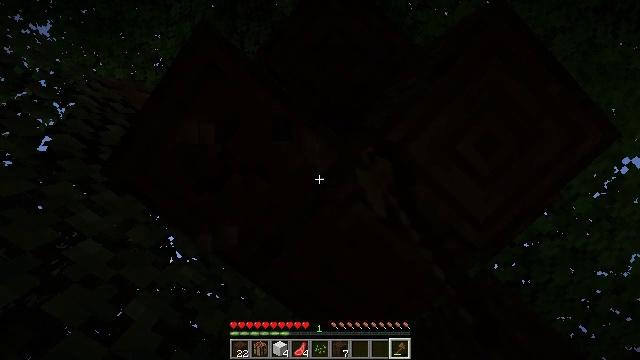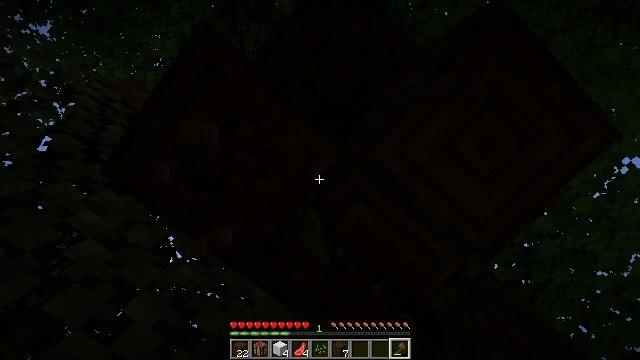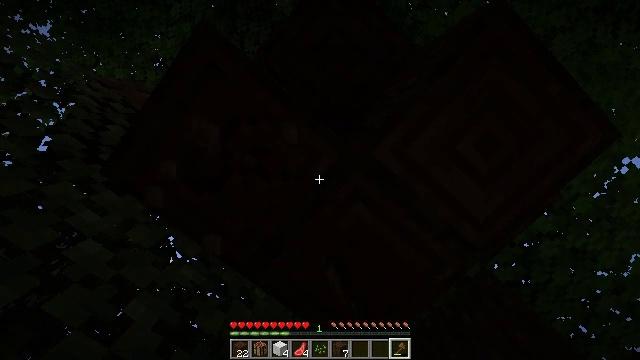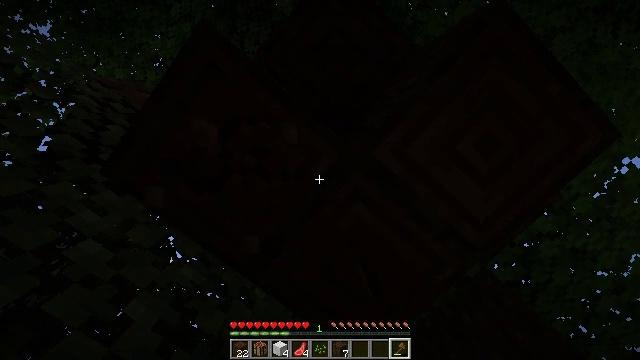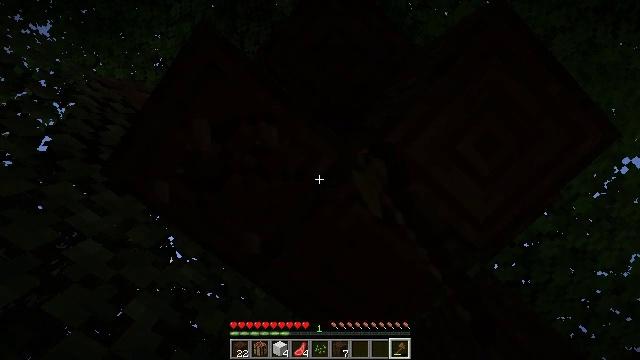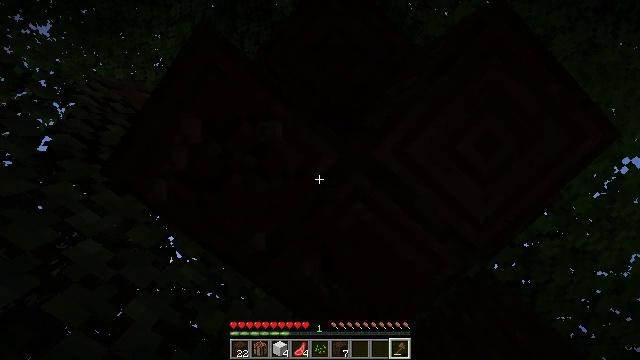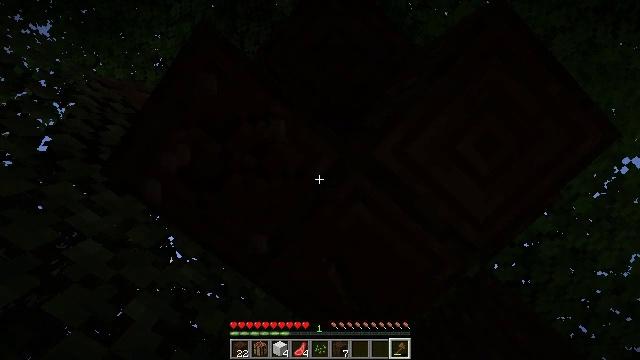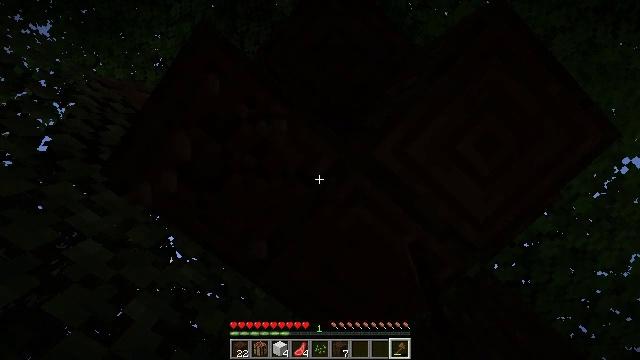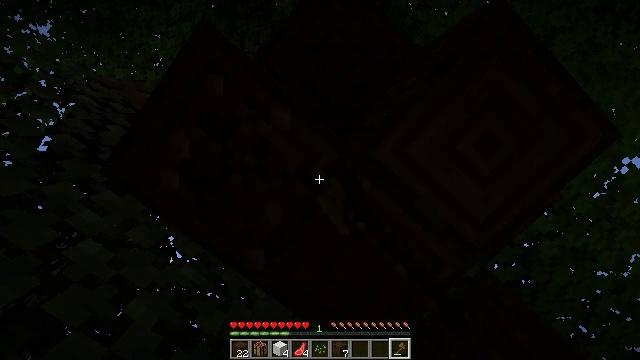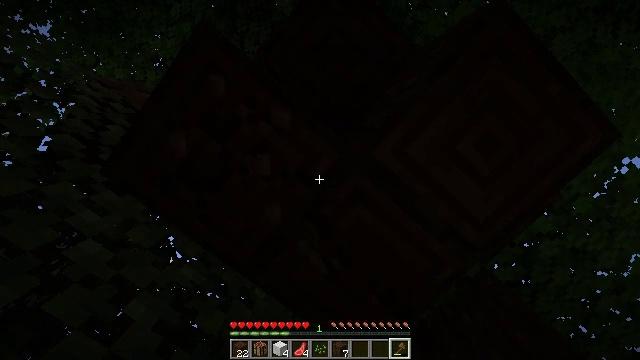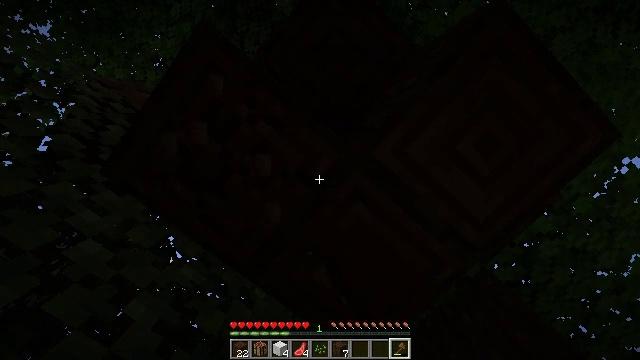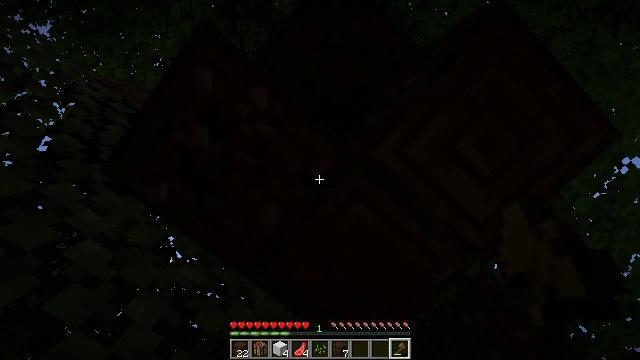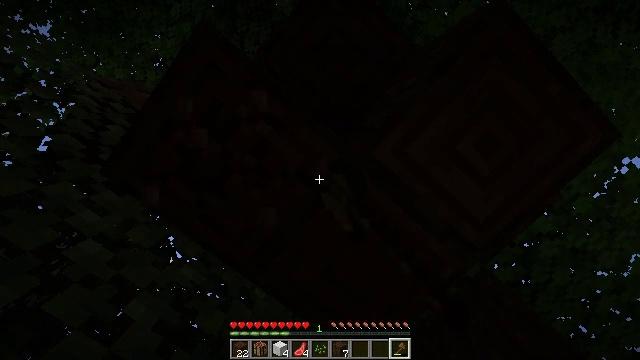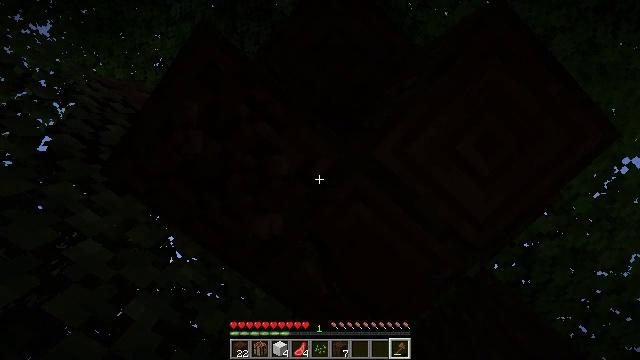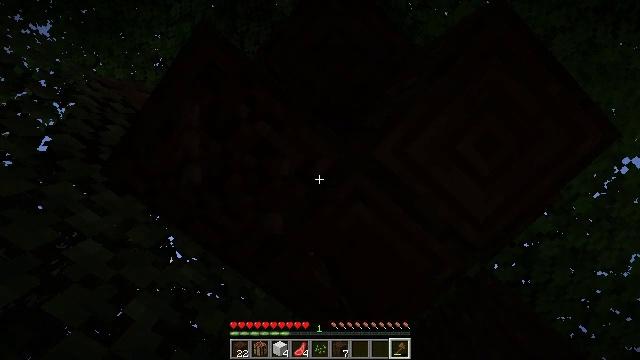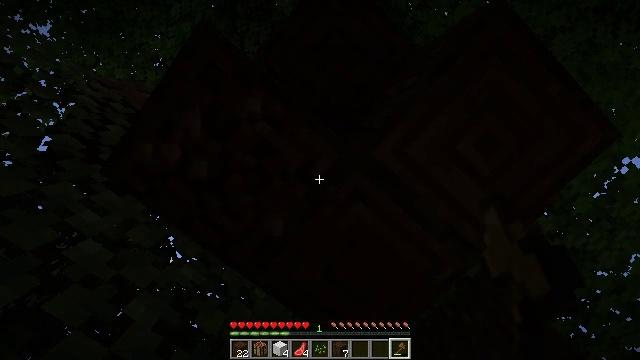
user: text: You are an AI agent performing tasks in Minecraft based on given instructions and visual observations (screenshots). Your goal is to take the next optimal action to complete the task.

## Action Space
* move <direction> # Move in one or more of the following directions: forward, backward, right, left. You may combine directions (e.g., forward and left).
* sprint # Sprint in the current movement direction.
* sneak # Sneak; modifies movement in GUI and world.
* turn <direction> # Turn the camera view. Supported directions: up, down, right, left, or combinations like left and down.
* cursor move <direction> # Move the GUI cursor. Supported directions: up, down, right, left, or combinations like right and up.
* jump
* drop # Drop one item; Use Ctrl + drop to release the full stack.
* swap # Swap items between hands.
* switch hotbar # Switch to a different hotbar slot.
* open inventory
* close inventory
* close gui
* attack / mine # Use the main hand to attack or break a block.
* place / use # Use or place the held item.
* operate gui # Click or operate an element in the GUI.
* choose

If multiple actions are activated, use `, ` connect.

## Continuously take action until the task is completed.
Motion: motion action
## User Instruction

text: Break the dark oak log in the forest.
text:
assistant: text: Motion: attack / mine
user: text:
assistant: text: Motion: attack / mine
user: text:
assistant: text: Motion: attack / mine
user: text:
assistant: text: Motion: attack / mine
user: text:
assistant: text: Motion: attack / mine
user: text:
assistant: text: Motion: attack / mine
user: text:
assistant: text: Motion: attack / mine
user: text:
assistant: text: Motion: attack / mine
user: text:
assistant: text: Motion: attack / mine
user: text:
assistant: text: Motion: attack / mine
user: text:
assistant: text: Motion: attack / mine
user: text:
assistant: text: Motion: attack / mine
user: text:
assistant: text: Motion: attack / mine
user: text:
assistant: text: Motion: attack / mine
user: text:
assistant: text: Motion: attack / mine
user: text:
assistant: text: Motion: attack / mine
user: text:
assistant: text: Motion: attack / mine
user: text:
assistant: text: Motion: attack / mine
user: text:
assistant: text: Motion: attack / mine
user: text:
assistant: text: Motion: attack / mine
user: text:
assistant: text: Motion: attack / mine
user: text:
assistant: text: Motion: attack / mine
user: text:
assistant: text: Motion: attack / mine
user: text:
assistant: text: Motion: attack / mine
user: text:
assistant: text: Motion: attack / mine
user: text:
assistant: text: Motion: turn right and down, attack / mine
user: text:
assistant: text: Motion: turn right and down, attack / mine
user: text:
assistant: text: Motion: turn right, attack / mine
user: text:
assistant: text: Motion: attack / mine
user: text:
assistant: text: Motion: attack / mine